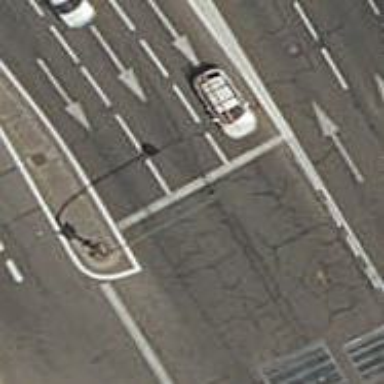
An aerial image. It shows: Road with traffic signals.